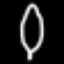
Label: leaf